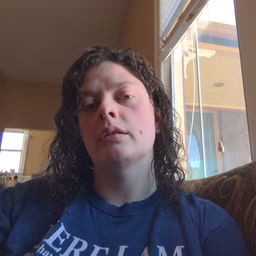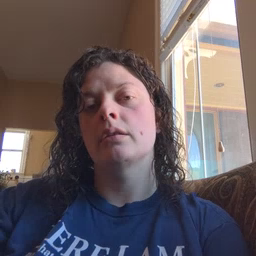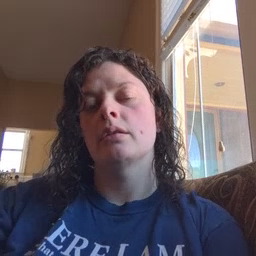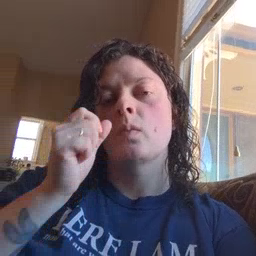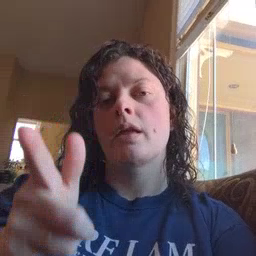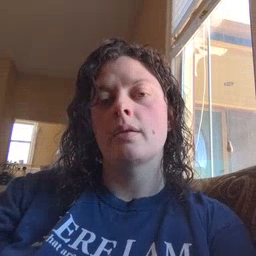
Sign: awake